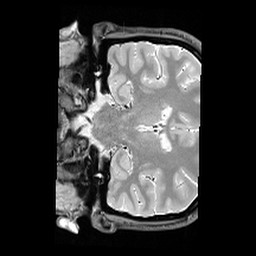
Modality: PDw
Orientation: coronal
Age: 22
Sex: female
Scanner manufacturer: siemens
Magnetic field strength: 3 T
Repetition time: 6.49 s
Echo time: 0.016 s